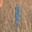
Label: 1